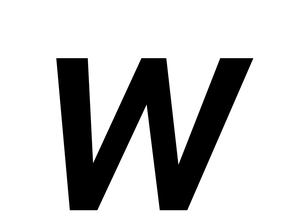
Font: Roboto-Italic_Medium_Italic